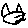
Label: cat